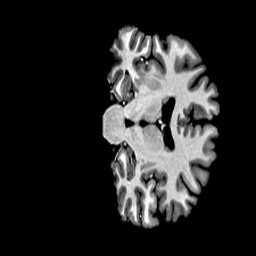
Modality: T1w
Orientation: coronal
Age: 24
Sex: female
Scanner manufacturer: siemens
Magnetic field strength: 6.98 T
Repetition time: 6 s
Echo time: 0.00302 s